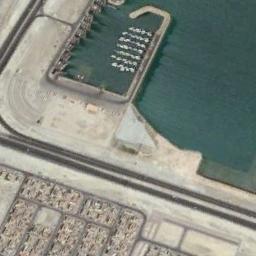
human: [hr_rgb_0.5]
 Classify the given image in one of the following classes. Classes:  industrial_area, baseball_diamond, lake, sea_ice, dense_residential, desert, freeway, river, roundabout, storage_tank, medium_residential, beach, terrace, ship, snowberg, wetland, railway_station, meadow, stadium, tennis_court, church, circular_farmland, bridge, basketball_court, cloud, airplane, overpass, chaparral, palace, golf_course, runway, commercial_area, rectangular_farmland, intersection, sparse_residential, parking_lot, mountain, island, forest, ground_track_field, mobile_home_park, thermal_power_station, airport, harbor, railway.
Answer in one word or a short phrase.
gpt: harbor